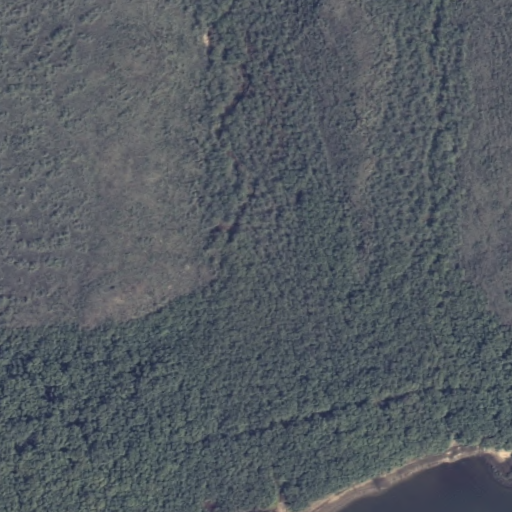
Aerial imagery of valley in Hawaii named Hikauhi Gulch containing only unknown